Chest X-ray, AP view. Patient: 49 years old, sex M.
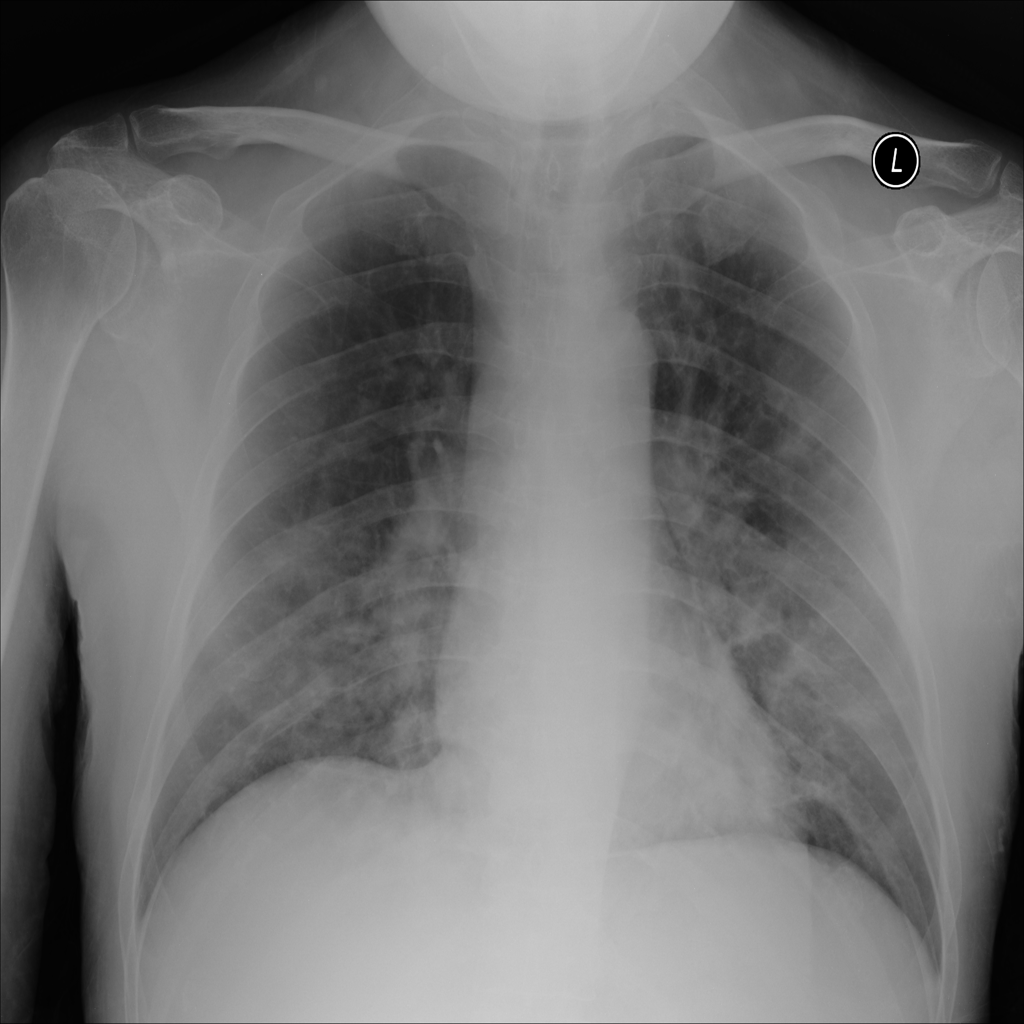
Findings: Infiltration, Pneumonia